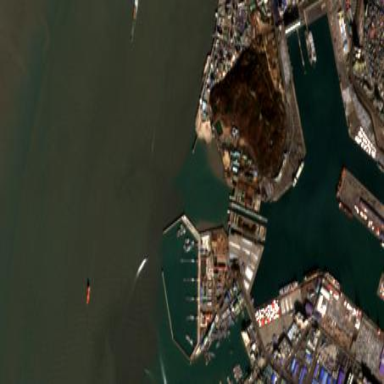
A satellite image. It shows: Harbor by the water.